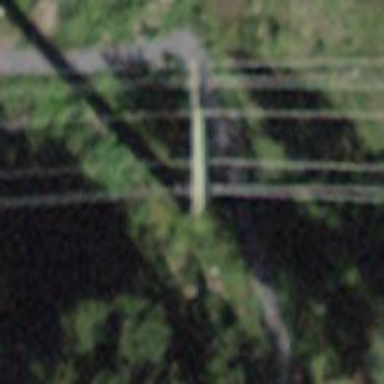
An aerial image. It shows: Power line is depicted.